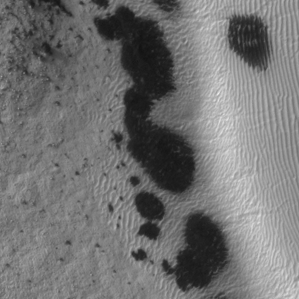
Label: frost